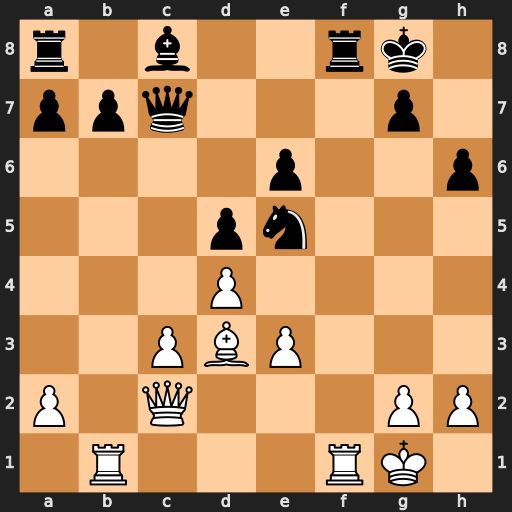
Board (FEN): r1b2rk1/ppq3p1/4p2p/3pn3/3P4/2PBP3/P1Q3PP/1R3RK1
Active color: w
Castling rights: -
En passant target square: -
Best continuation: Bh7+ Kh8 Rxf8#